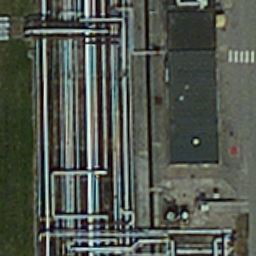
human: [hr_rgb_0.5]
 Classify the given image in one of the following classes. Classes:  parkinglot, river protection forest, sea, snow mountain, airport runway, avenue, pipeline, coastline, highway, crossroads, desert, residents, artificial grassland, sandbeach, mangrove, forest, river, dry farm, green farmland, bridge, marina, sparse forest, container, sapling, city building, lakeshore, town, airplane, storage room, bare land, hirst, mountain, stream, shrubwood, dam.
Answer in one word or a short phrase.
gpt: pipeline